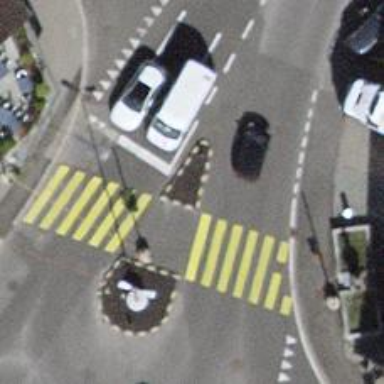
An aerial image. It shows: Marked footway crossing with central island.